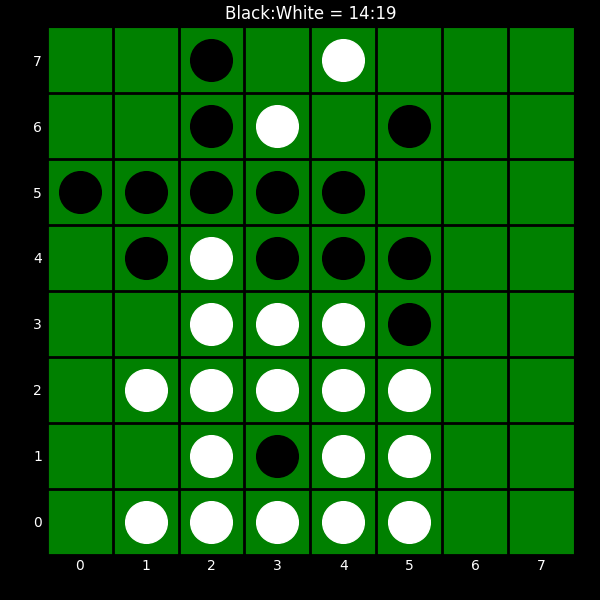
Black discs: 14
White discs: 19